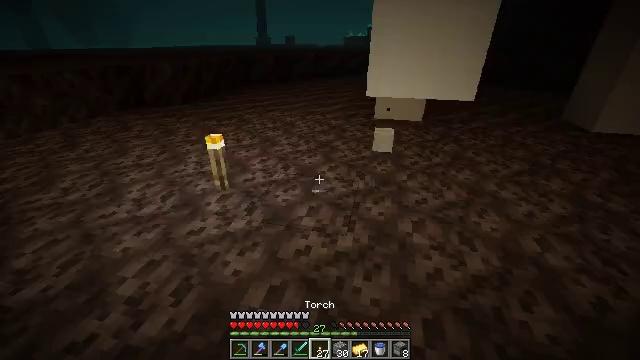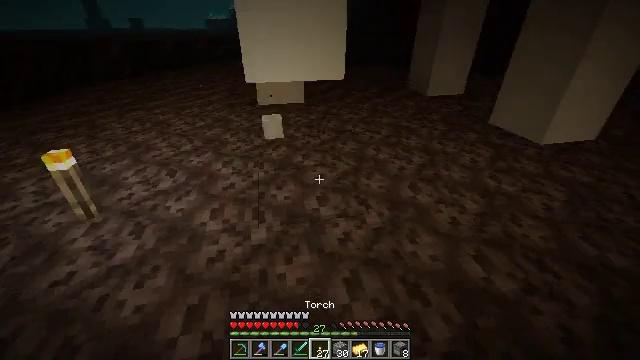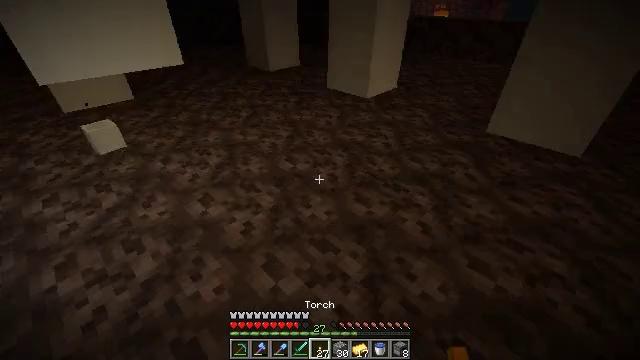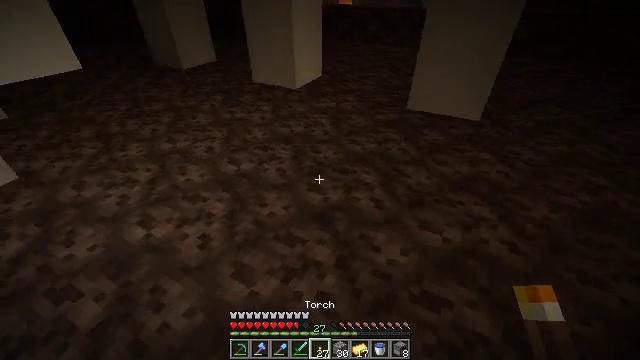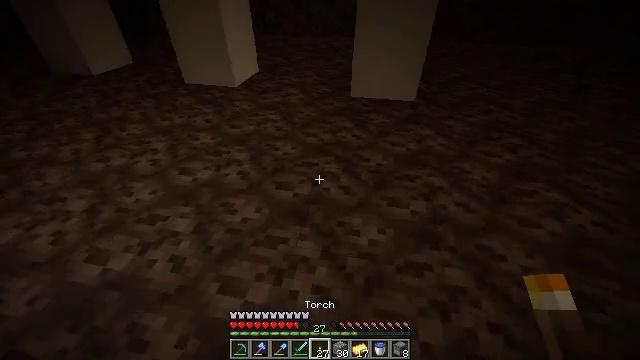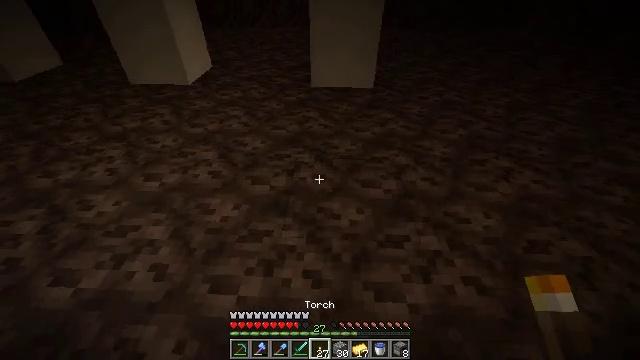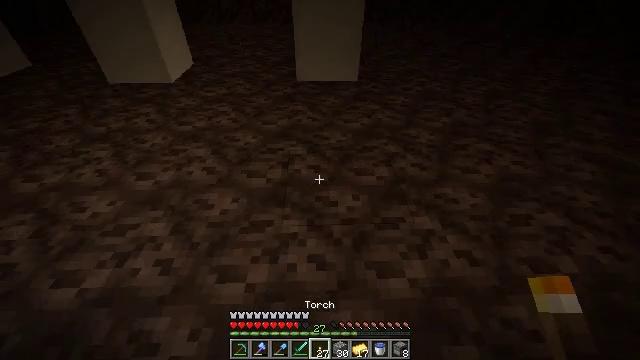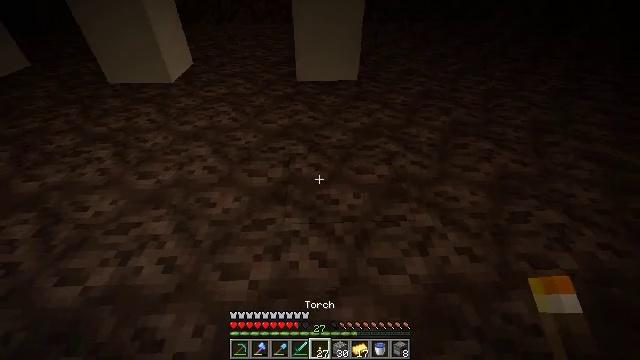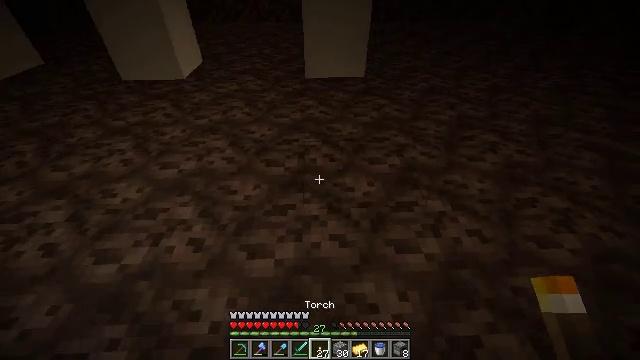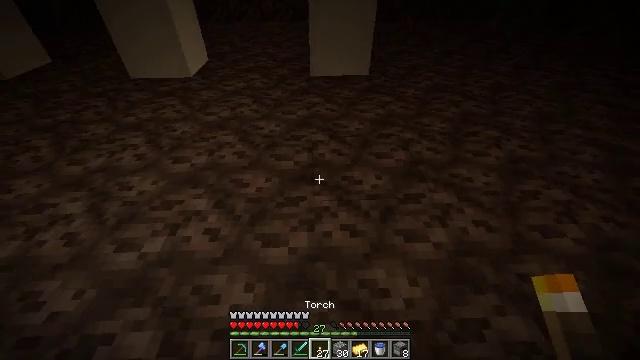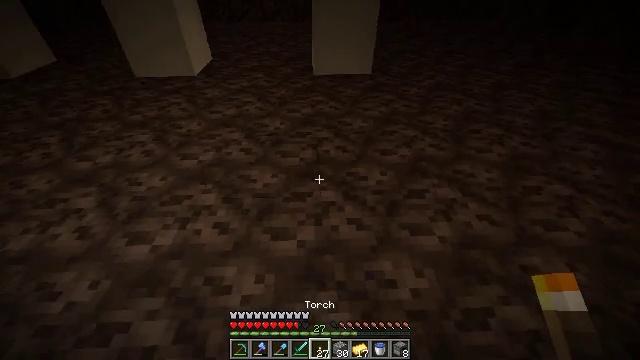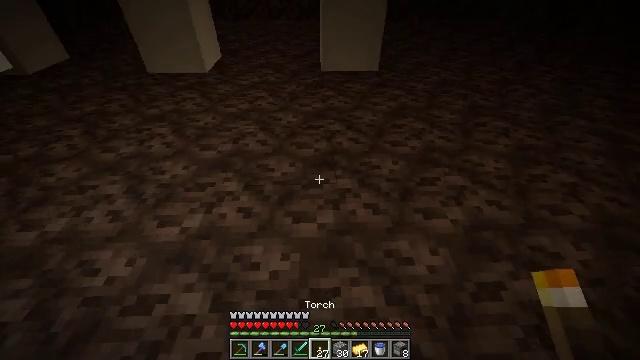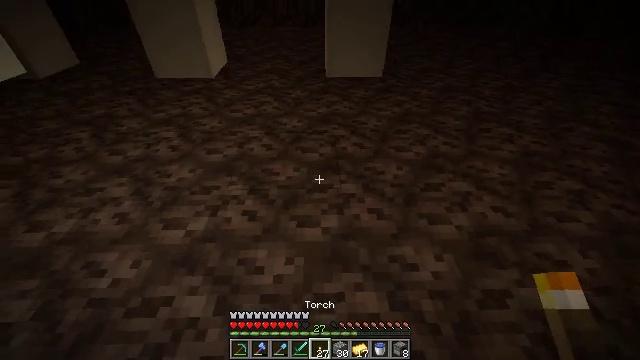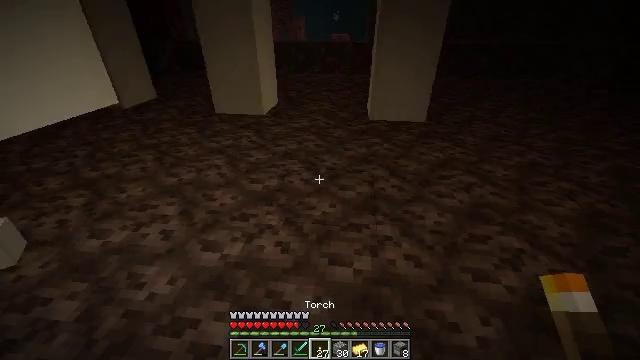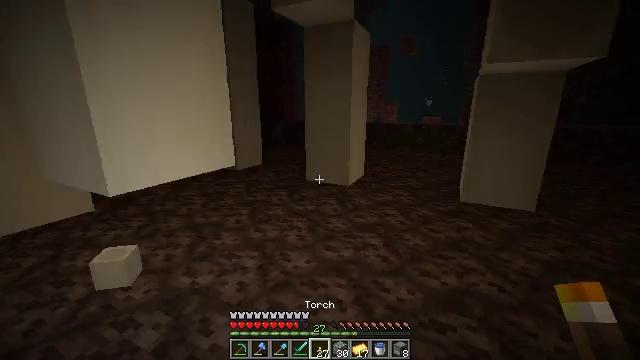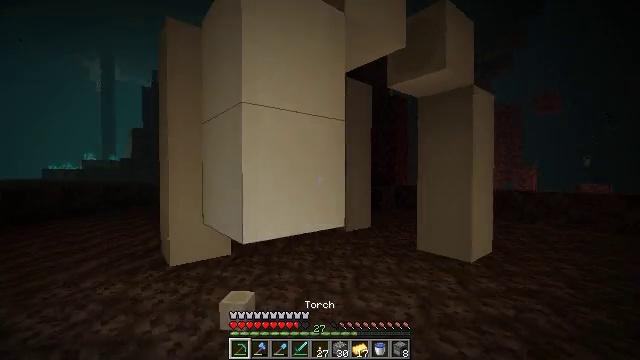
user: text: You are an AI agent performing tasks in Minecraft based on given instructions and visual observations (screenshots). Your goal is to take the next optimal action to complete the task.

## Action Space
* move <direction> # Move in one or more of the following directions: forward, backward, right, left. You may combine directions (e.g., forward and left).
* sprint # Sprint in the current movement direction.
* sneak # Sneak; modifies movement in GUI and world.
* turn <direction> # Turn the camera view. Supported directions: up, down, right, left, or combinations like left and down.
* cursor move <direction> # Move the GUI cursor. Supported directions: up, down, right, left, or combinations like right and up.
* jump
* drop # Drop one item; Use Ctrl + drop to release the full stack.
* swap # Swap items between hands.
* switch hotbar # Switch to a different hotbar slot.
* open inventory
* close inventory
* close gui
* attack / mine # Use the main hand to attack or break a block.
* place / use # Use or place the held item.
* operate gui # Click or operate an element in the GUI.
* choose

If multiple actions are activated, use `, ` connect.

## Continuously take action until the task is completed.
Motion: motion action
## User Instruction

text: Dig up the bone block in the desert or swamp biome.
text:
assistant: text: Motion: move left, turn right and down
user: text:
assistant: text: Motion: move left, turn right and down
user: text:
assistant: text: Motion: move left, turn right and down
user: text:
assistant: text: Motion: move left, turn right and down
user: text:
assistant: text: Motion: move back and move left, turn right and down
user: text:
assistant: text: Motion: move back and move left, turn right
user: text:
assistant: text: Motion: move back and move left
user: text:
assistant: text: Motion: move back and move left
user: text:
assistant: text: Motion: move back and move left
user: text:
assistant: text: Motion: move back and move left
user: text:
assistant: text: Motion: move back and move left
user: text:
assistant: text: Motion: turn up
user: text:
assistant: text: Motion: turn left and up
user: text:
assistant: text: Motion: turn left and up
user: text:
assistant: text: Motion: turn left and up, switch to hotbar 1
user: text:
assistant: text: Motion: turn left and up, switch to hotbar 1
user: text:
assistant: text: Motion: switch to hotbar 1
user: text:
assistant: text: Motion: no_op
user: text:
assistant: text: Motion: no_op
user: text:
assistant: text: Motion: move forward
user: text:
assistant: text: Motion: move forward, turn right
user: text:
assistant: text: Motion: move forward, turn right
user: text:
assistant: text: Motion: move forward, attack / mine
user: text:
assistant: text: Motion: move forward, attack / mine
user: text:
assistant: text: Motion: attack / mine
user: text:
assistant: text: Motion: attack / mine
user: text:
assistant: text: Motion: attack / mine
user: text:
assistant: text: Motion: attack / mine
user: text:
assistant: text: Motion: attack / mine
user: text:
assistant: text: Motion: attack / mine